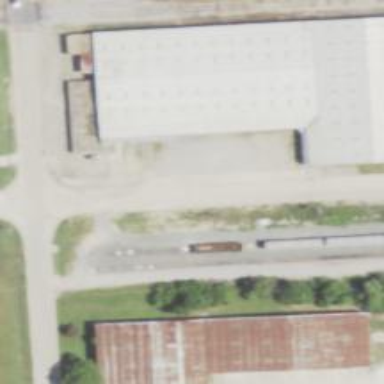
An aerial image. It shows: Industrial building.